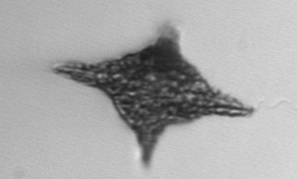
Label: Dictyocha